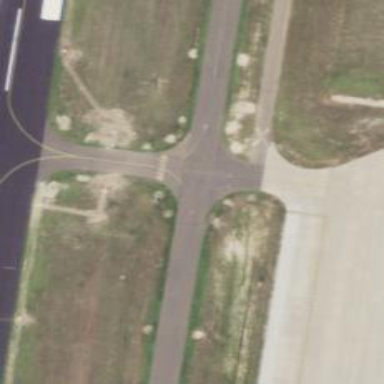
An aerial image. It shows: Image of taxiway at airport.